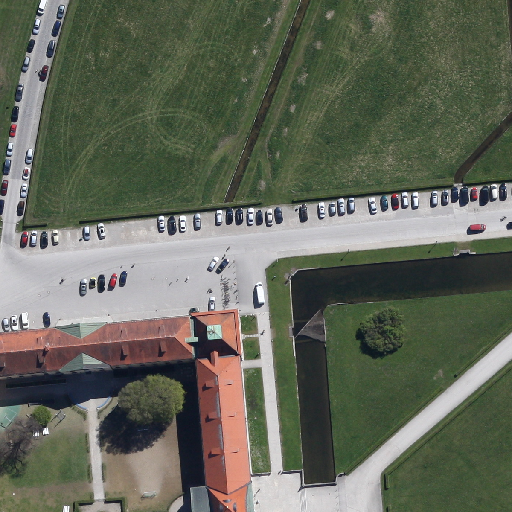
Referring expression: sidewalk